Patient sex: M
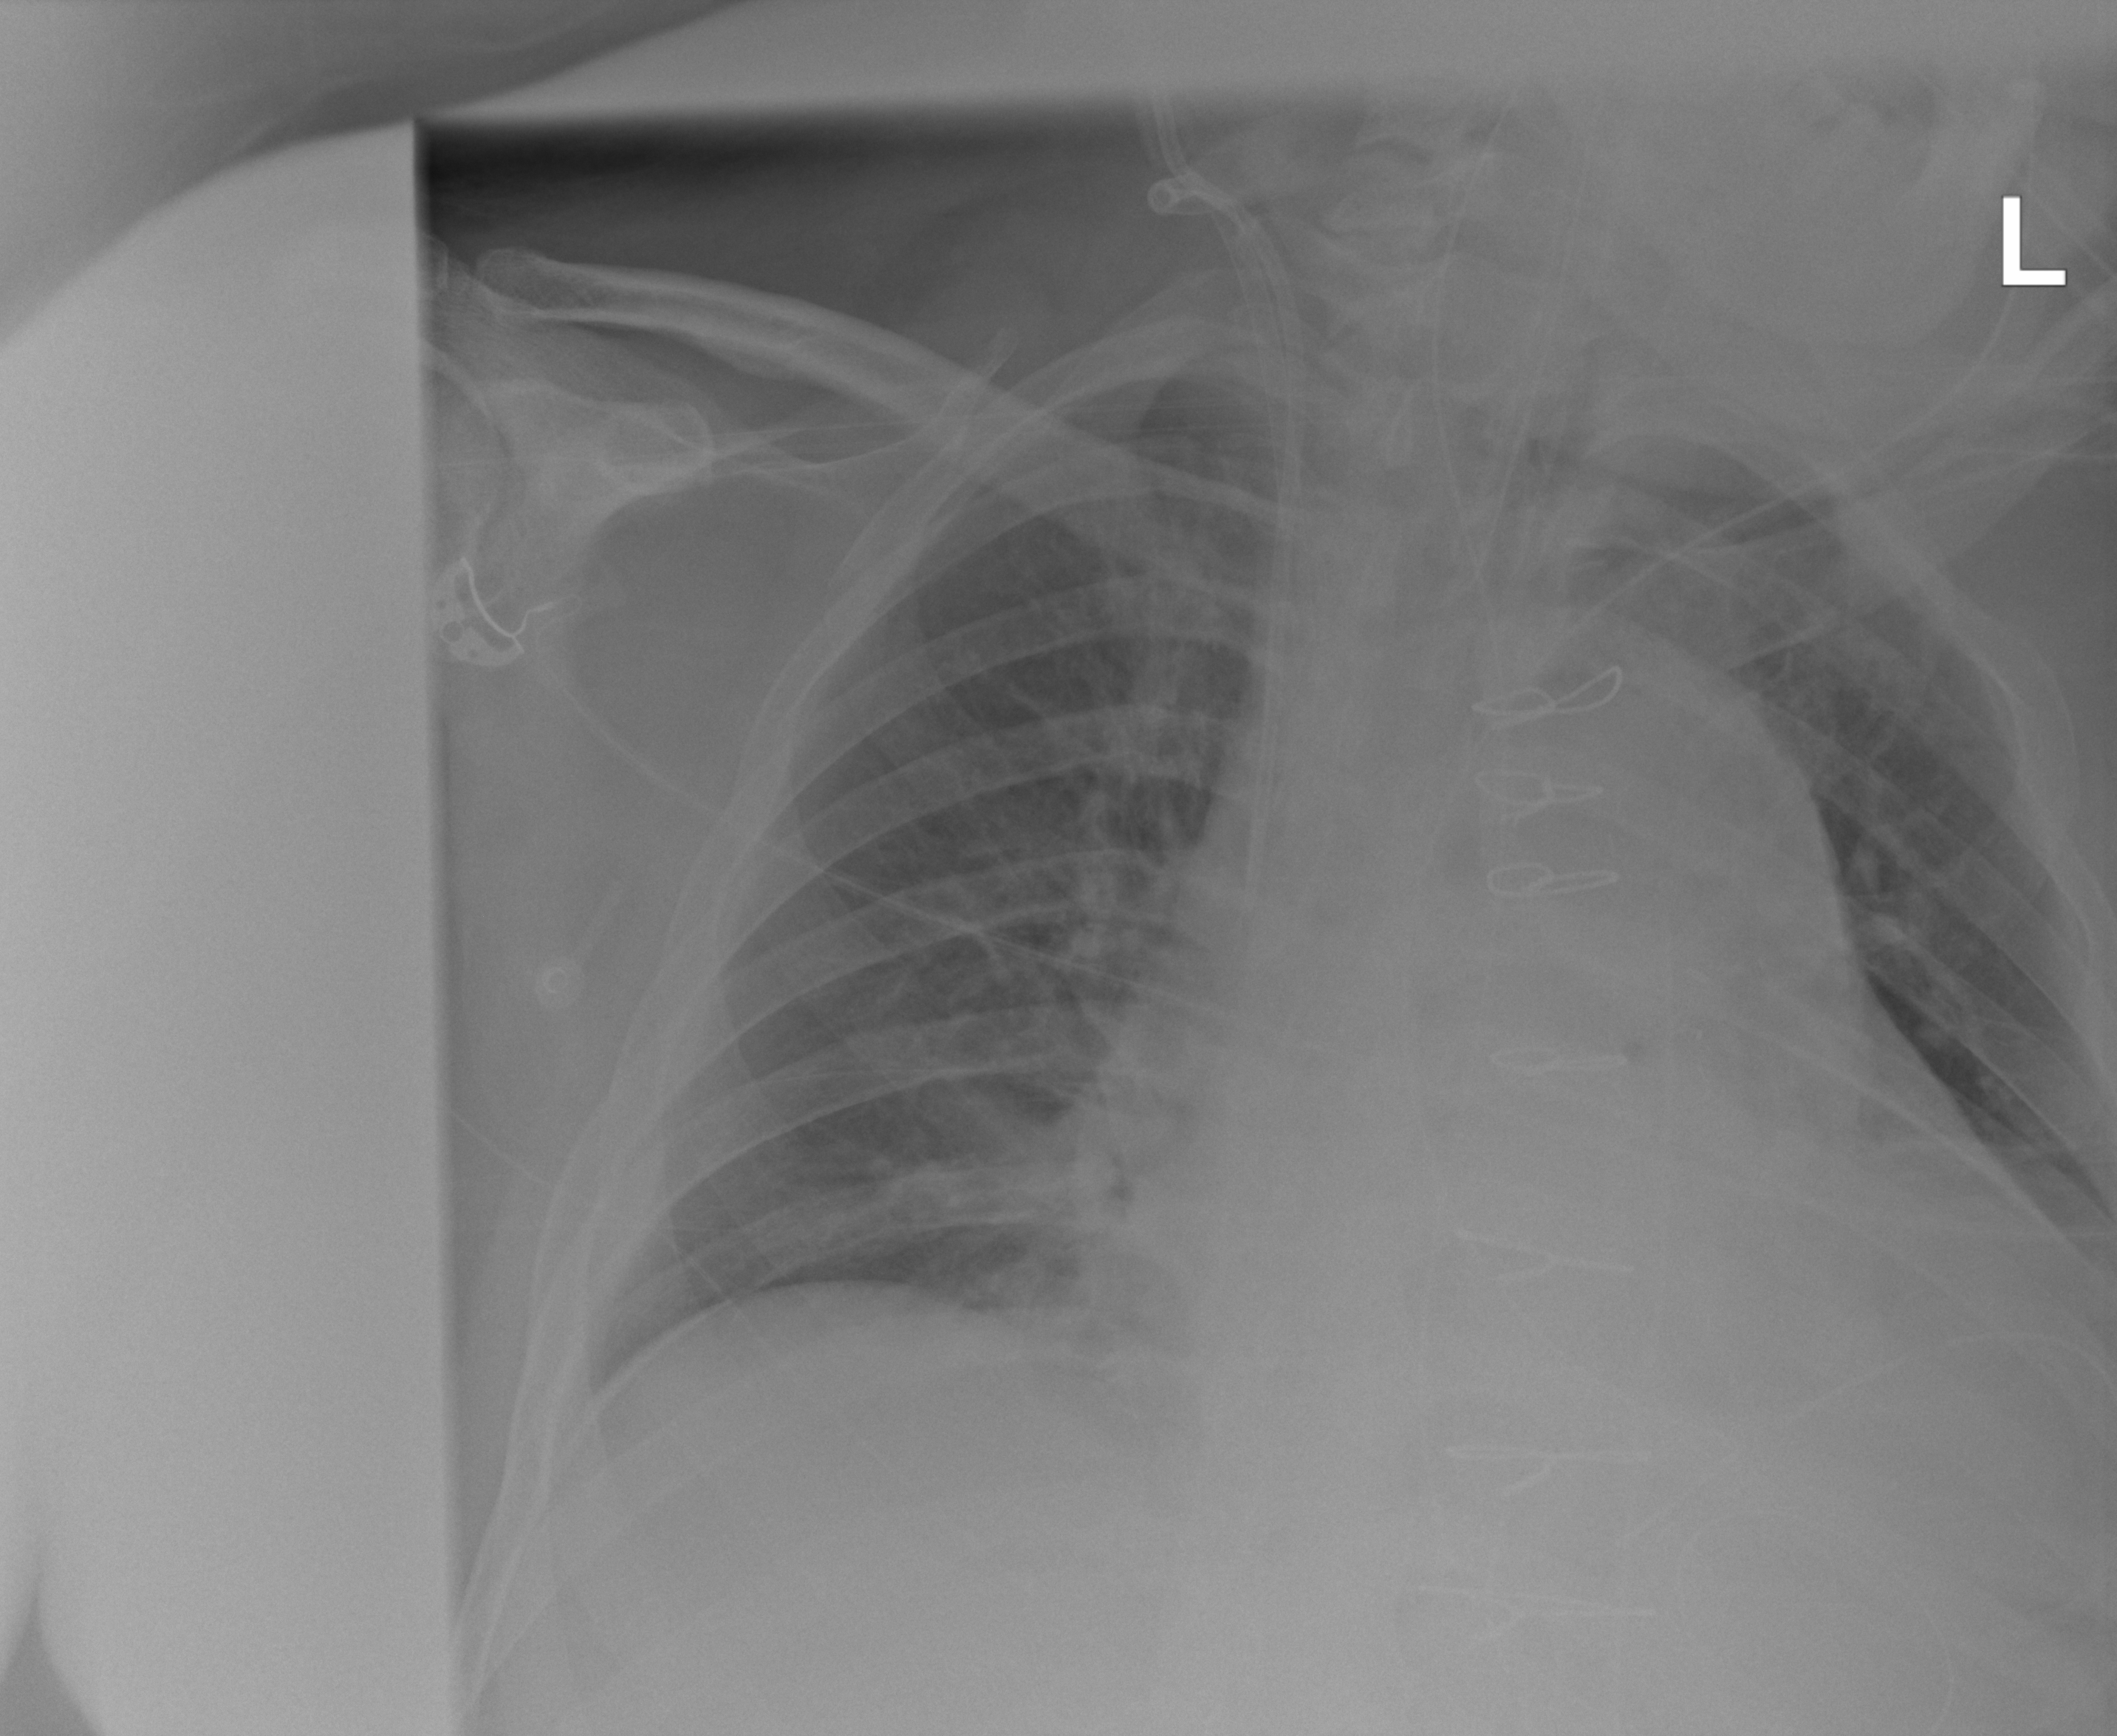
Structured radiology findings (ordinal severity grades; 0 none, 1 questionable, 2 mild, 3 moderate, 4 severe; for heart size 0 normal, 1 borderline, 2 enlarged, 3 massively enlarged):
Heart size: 2
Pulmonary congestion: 2
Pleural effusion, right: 0
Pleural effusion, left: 0
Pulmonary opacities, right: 0
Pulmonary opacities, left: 0
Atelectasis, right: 2
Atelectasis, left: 2